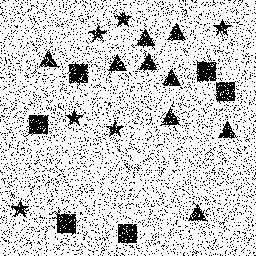
Squares: 6
Triangles: 9
Stars: 6
Total shapes: 21